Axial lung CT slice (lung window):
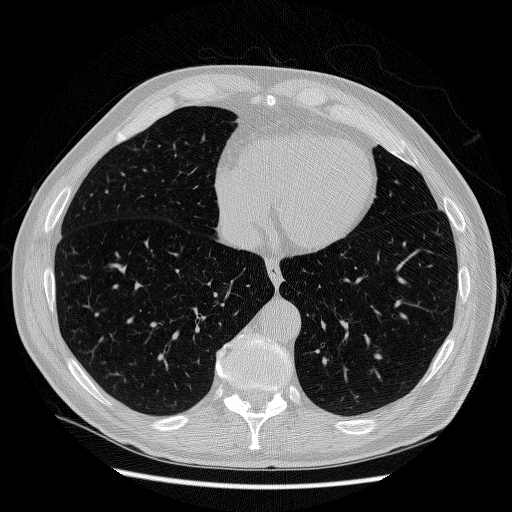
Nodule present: no